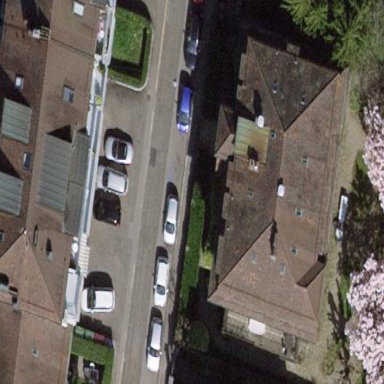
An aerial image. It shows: Apartments building with gambrel-shaped roof.